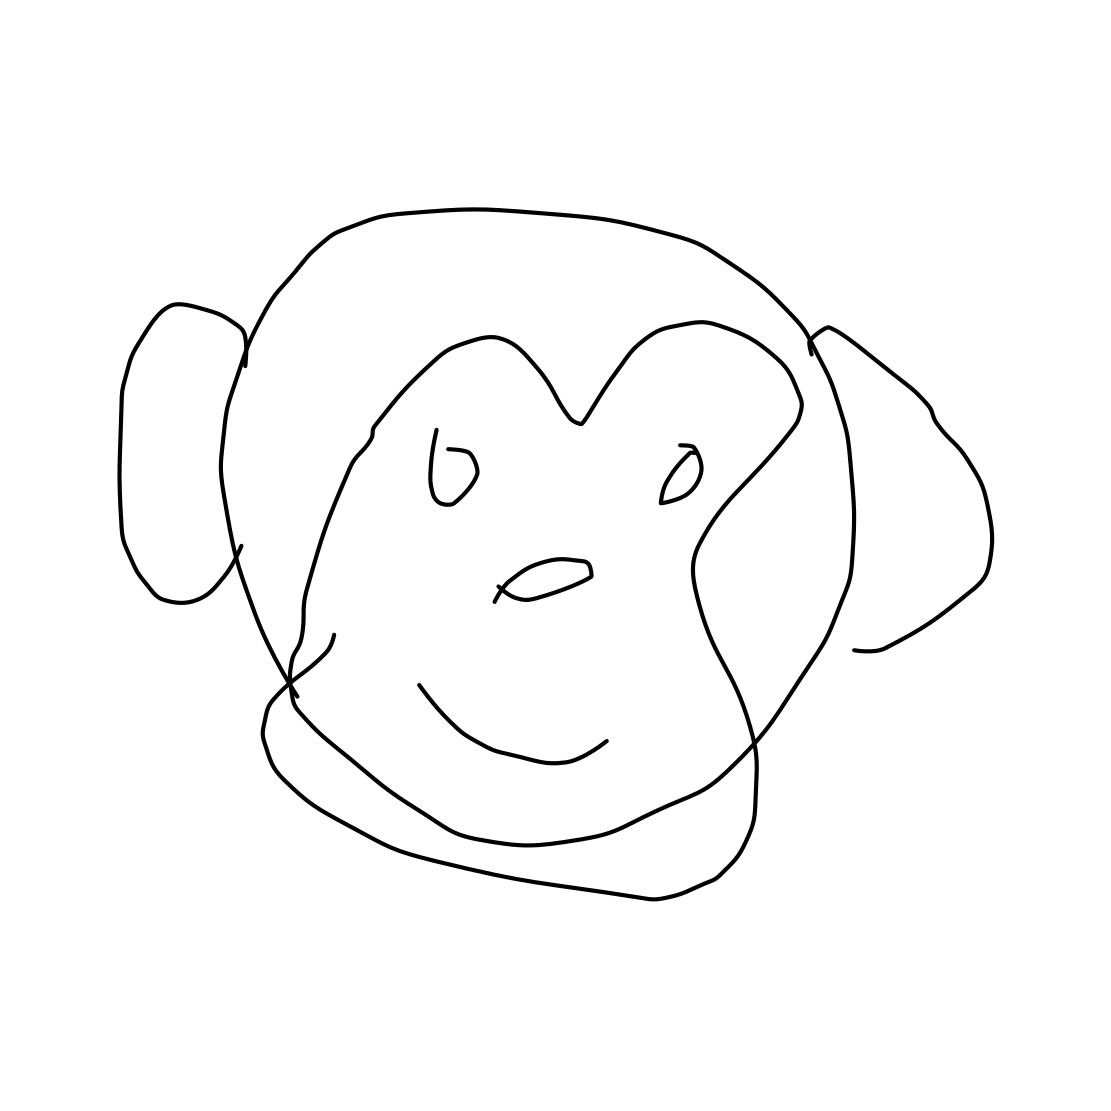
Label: monkey